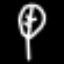
Label: leaf